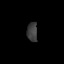
Tissue: prostate
Cell type: T cells
Senescence score: 0.3501
Nuclear area (px): 189
Mean DAPI intensity: 63.497